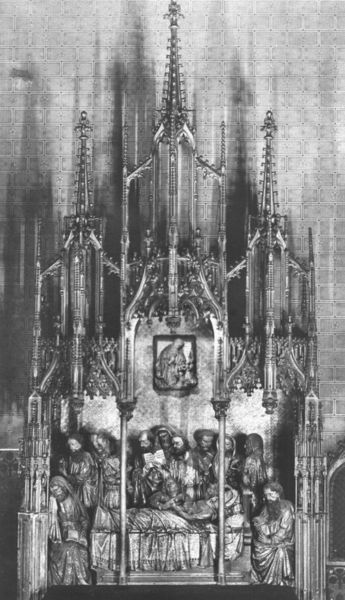
Titel: Frankfurt, Dom, Maria-Schlaf-Altar
Standort: Frankfurt, Dom, Marienkapelle (EU - D - H)
Schlagwörter: gruppe, schatten, weiß, frauen, menschen, grau, hintergrund, licht, männer, schwarz, säulen, zeichnung, haus, tuch, versammlung, falten, tod, tot, trauer, kirche, gotik, relief, liegen, figuren, bett, faltenwurf, liegend, foto, fotografie, krank, buch, religion, türmchen, türme, dom, weinen, schwarz weiß, gebet, altar, hochaltar, schnitzerei, sarg, jesus, totenbett, heilige, undeutlich, gothik, maria, sakral, grablegung, marientod, grabmal, fialen, wimperg, fiale, spätgotik, turme, retabel, sterbebett, apostel, maia, heiliges grab, traenen